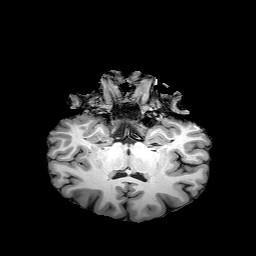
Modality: T1w
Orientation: sagittal
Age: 34
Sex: female
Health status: healthy